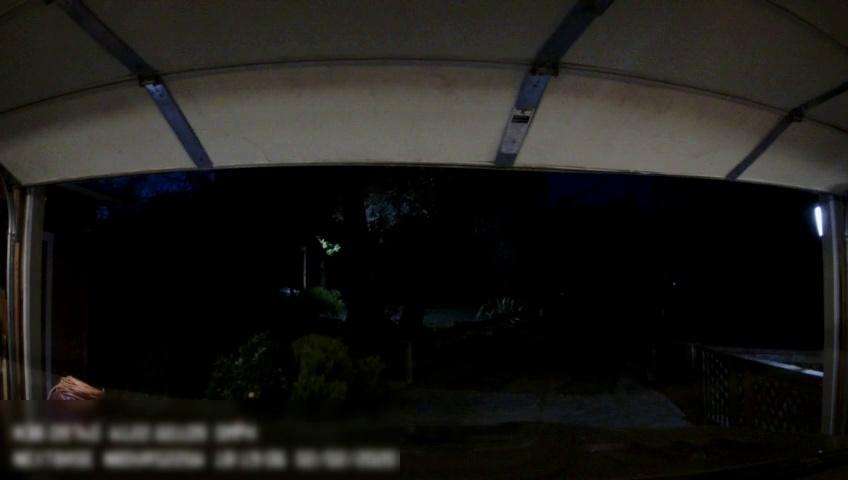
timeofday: Night
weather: Other
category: Drivable Space
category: Drivable Space